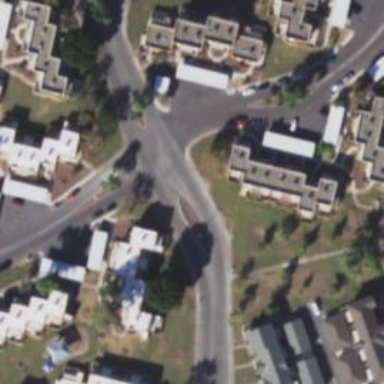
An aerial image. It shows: Residential road with asphalt surface and sidewalk on the left.